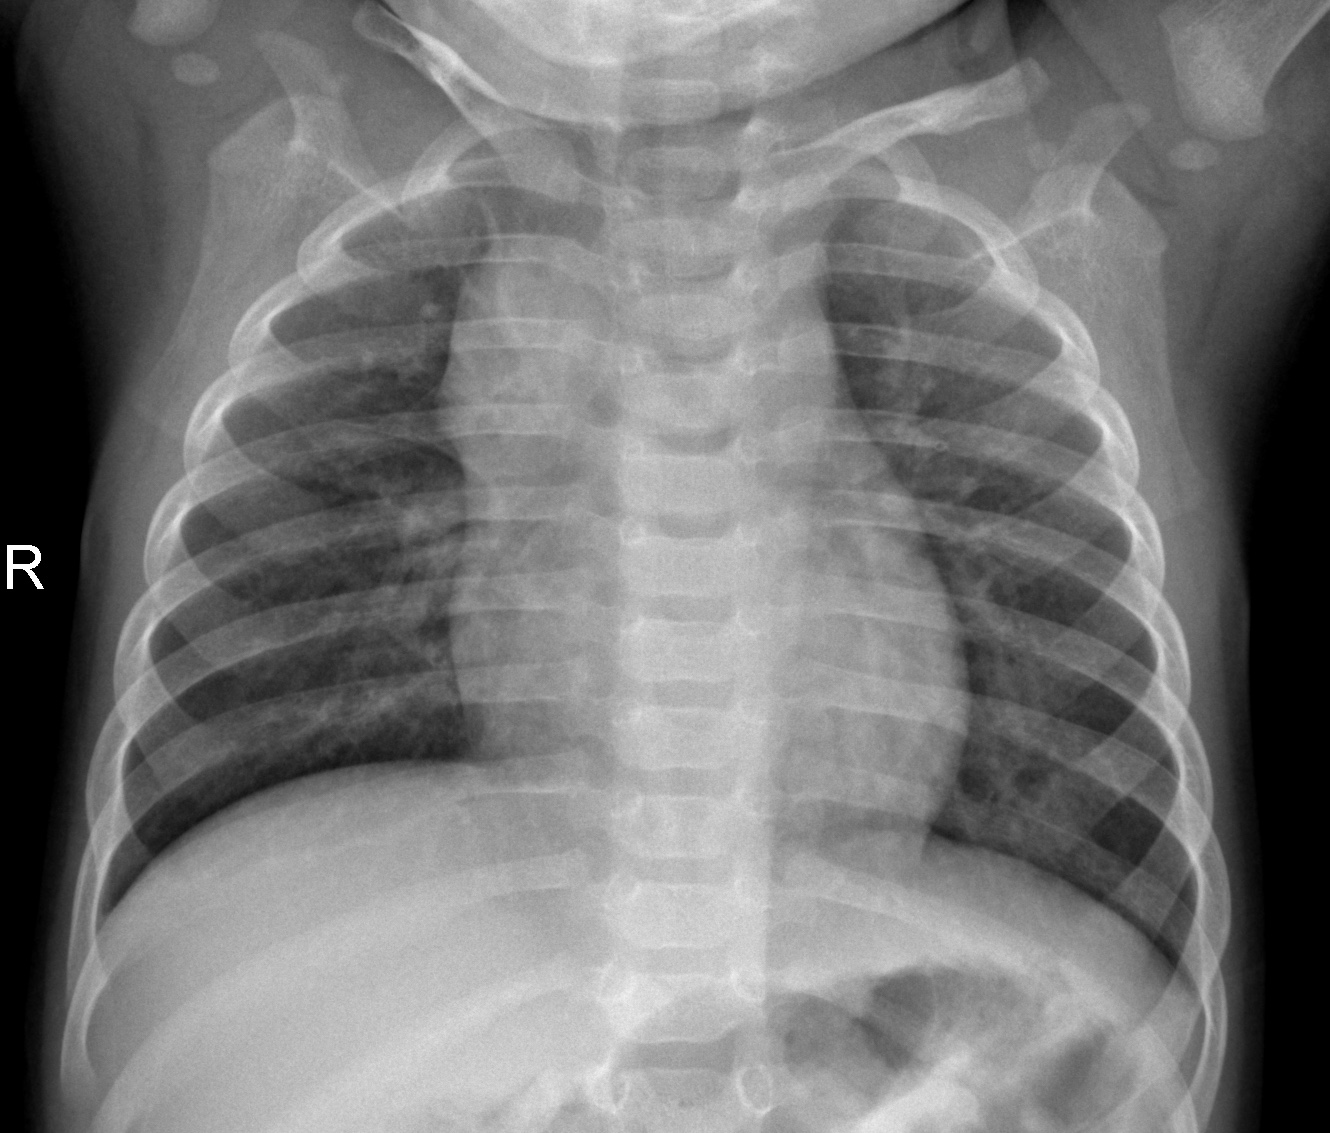
Diagnosis: NORMAL